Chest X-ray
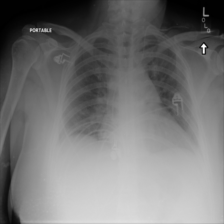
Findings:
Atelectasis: negative
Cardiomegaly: negative
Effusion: negative
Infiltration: negative
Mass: negative
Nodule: negative
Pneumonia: negative
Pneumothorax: negative
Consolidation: negative
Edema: negative
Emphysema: negative
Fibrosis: negative
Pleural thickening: negative
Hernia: negative